RGB frame:
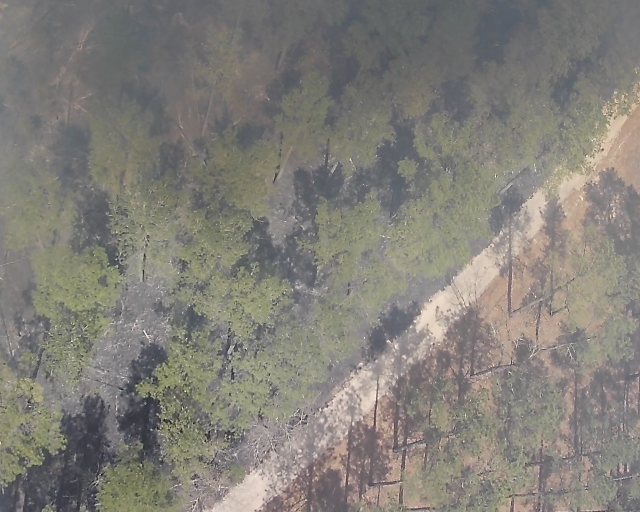
Thermal frame:
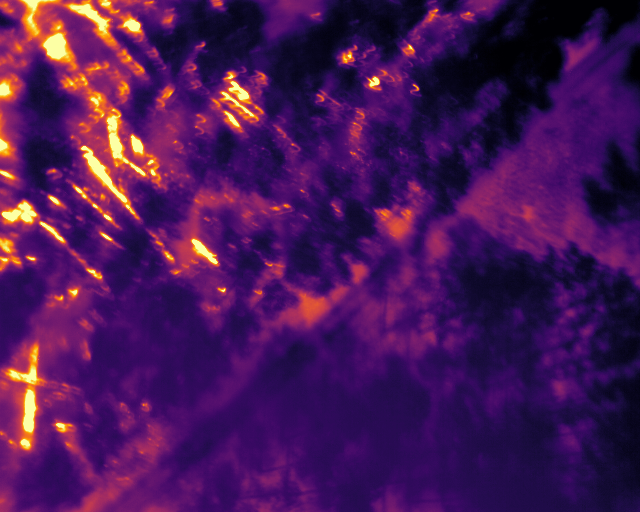
Captured: 2026-02-27 02:41:53
Pixels at or above 80 °C: 1828 (fraction of frame: 0.005579)